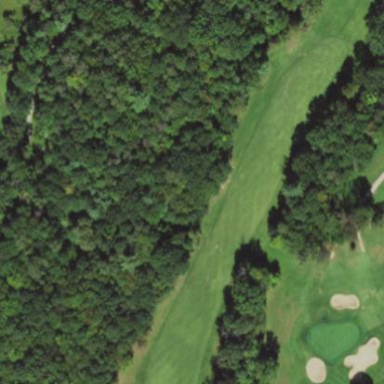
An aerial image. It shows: Golf fairway surrounded by grass.